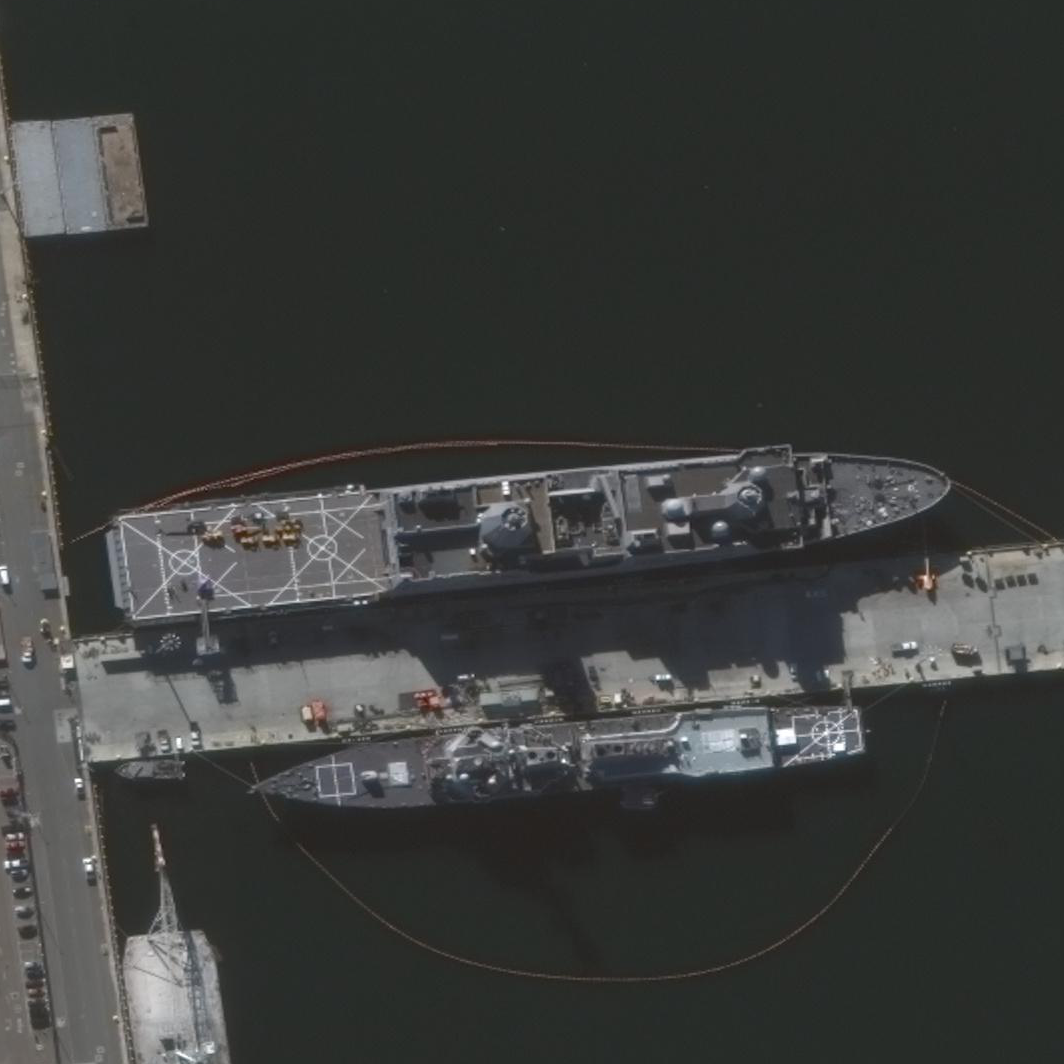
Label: combat